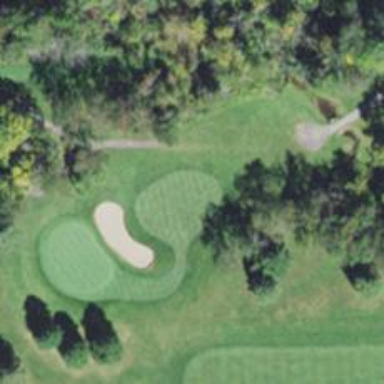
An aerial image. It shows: Golf hole.